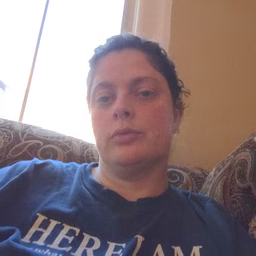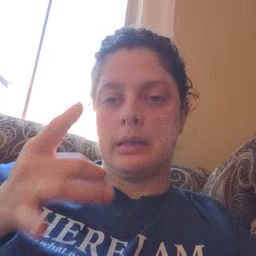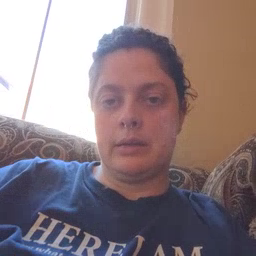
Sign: hate